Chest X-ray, PA view. Patient: 13 years old, sex M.
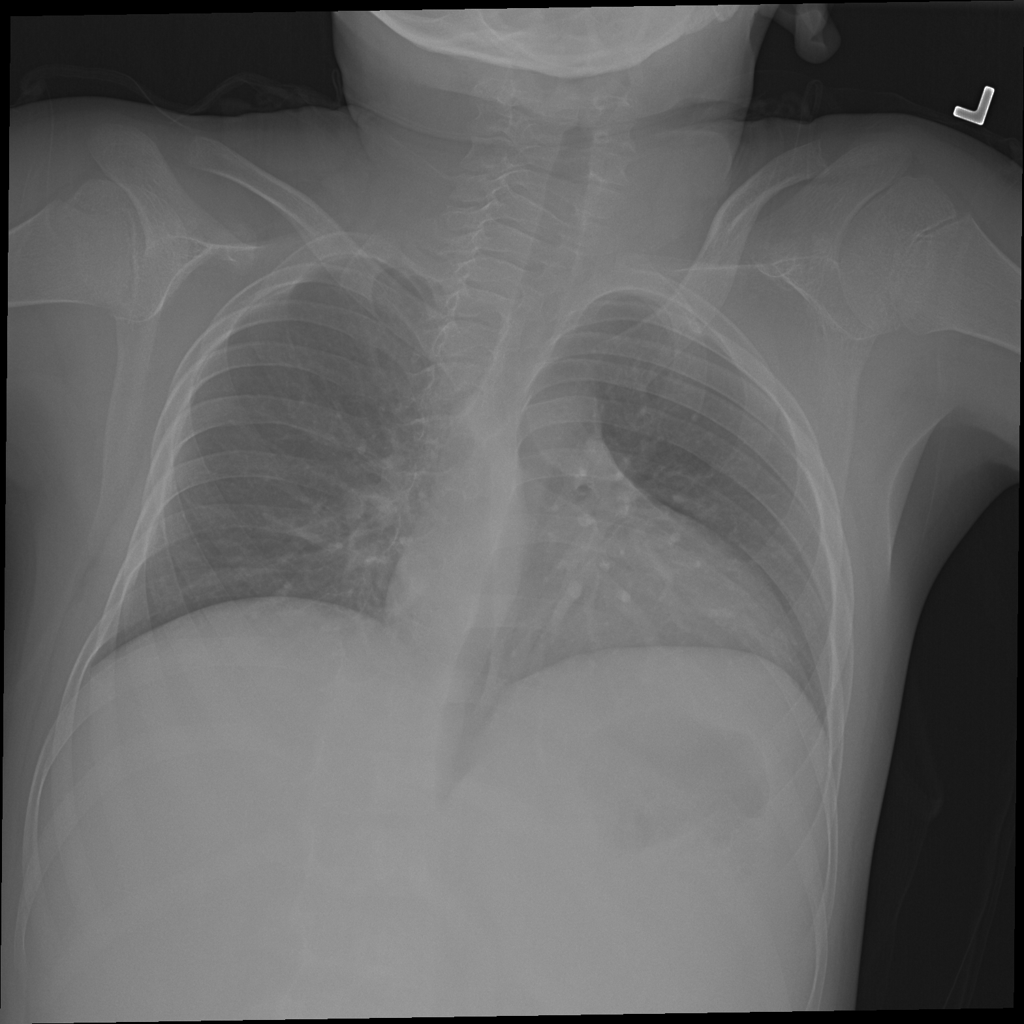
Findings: No Finding